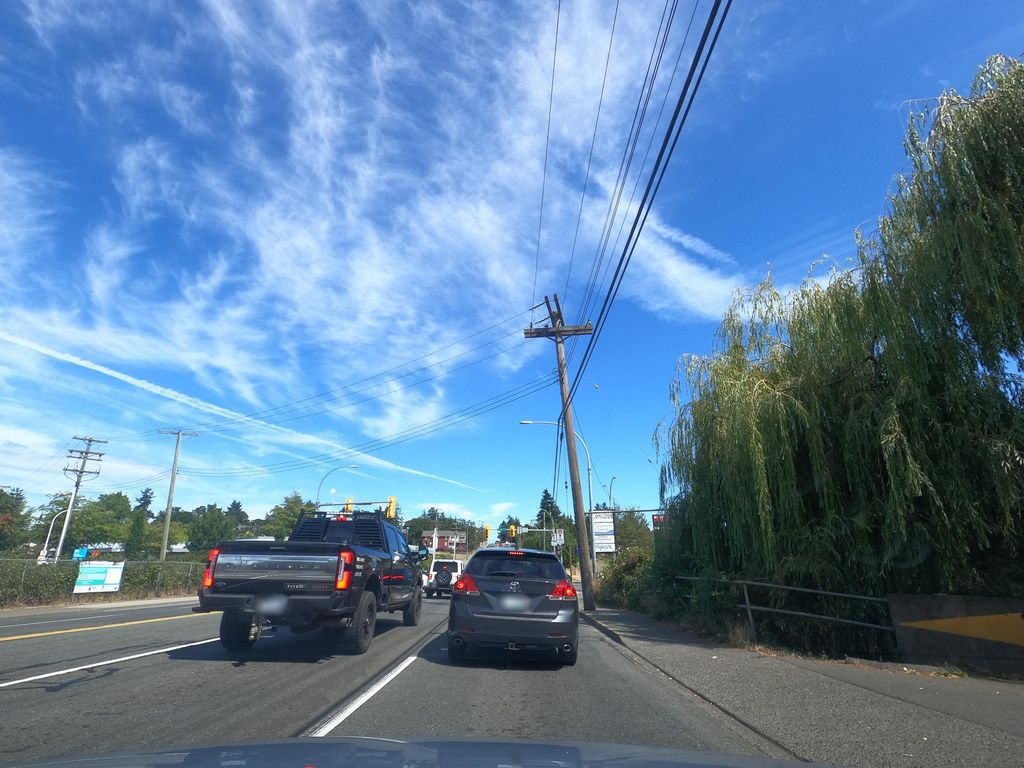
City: victoria